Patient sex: F
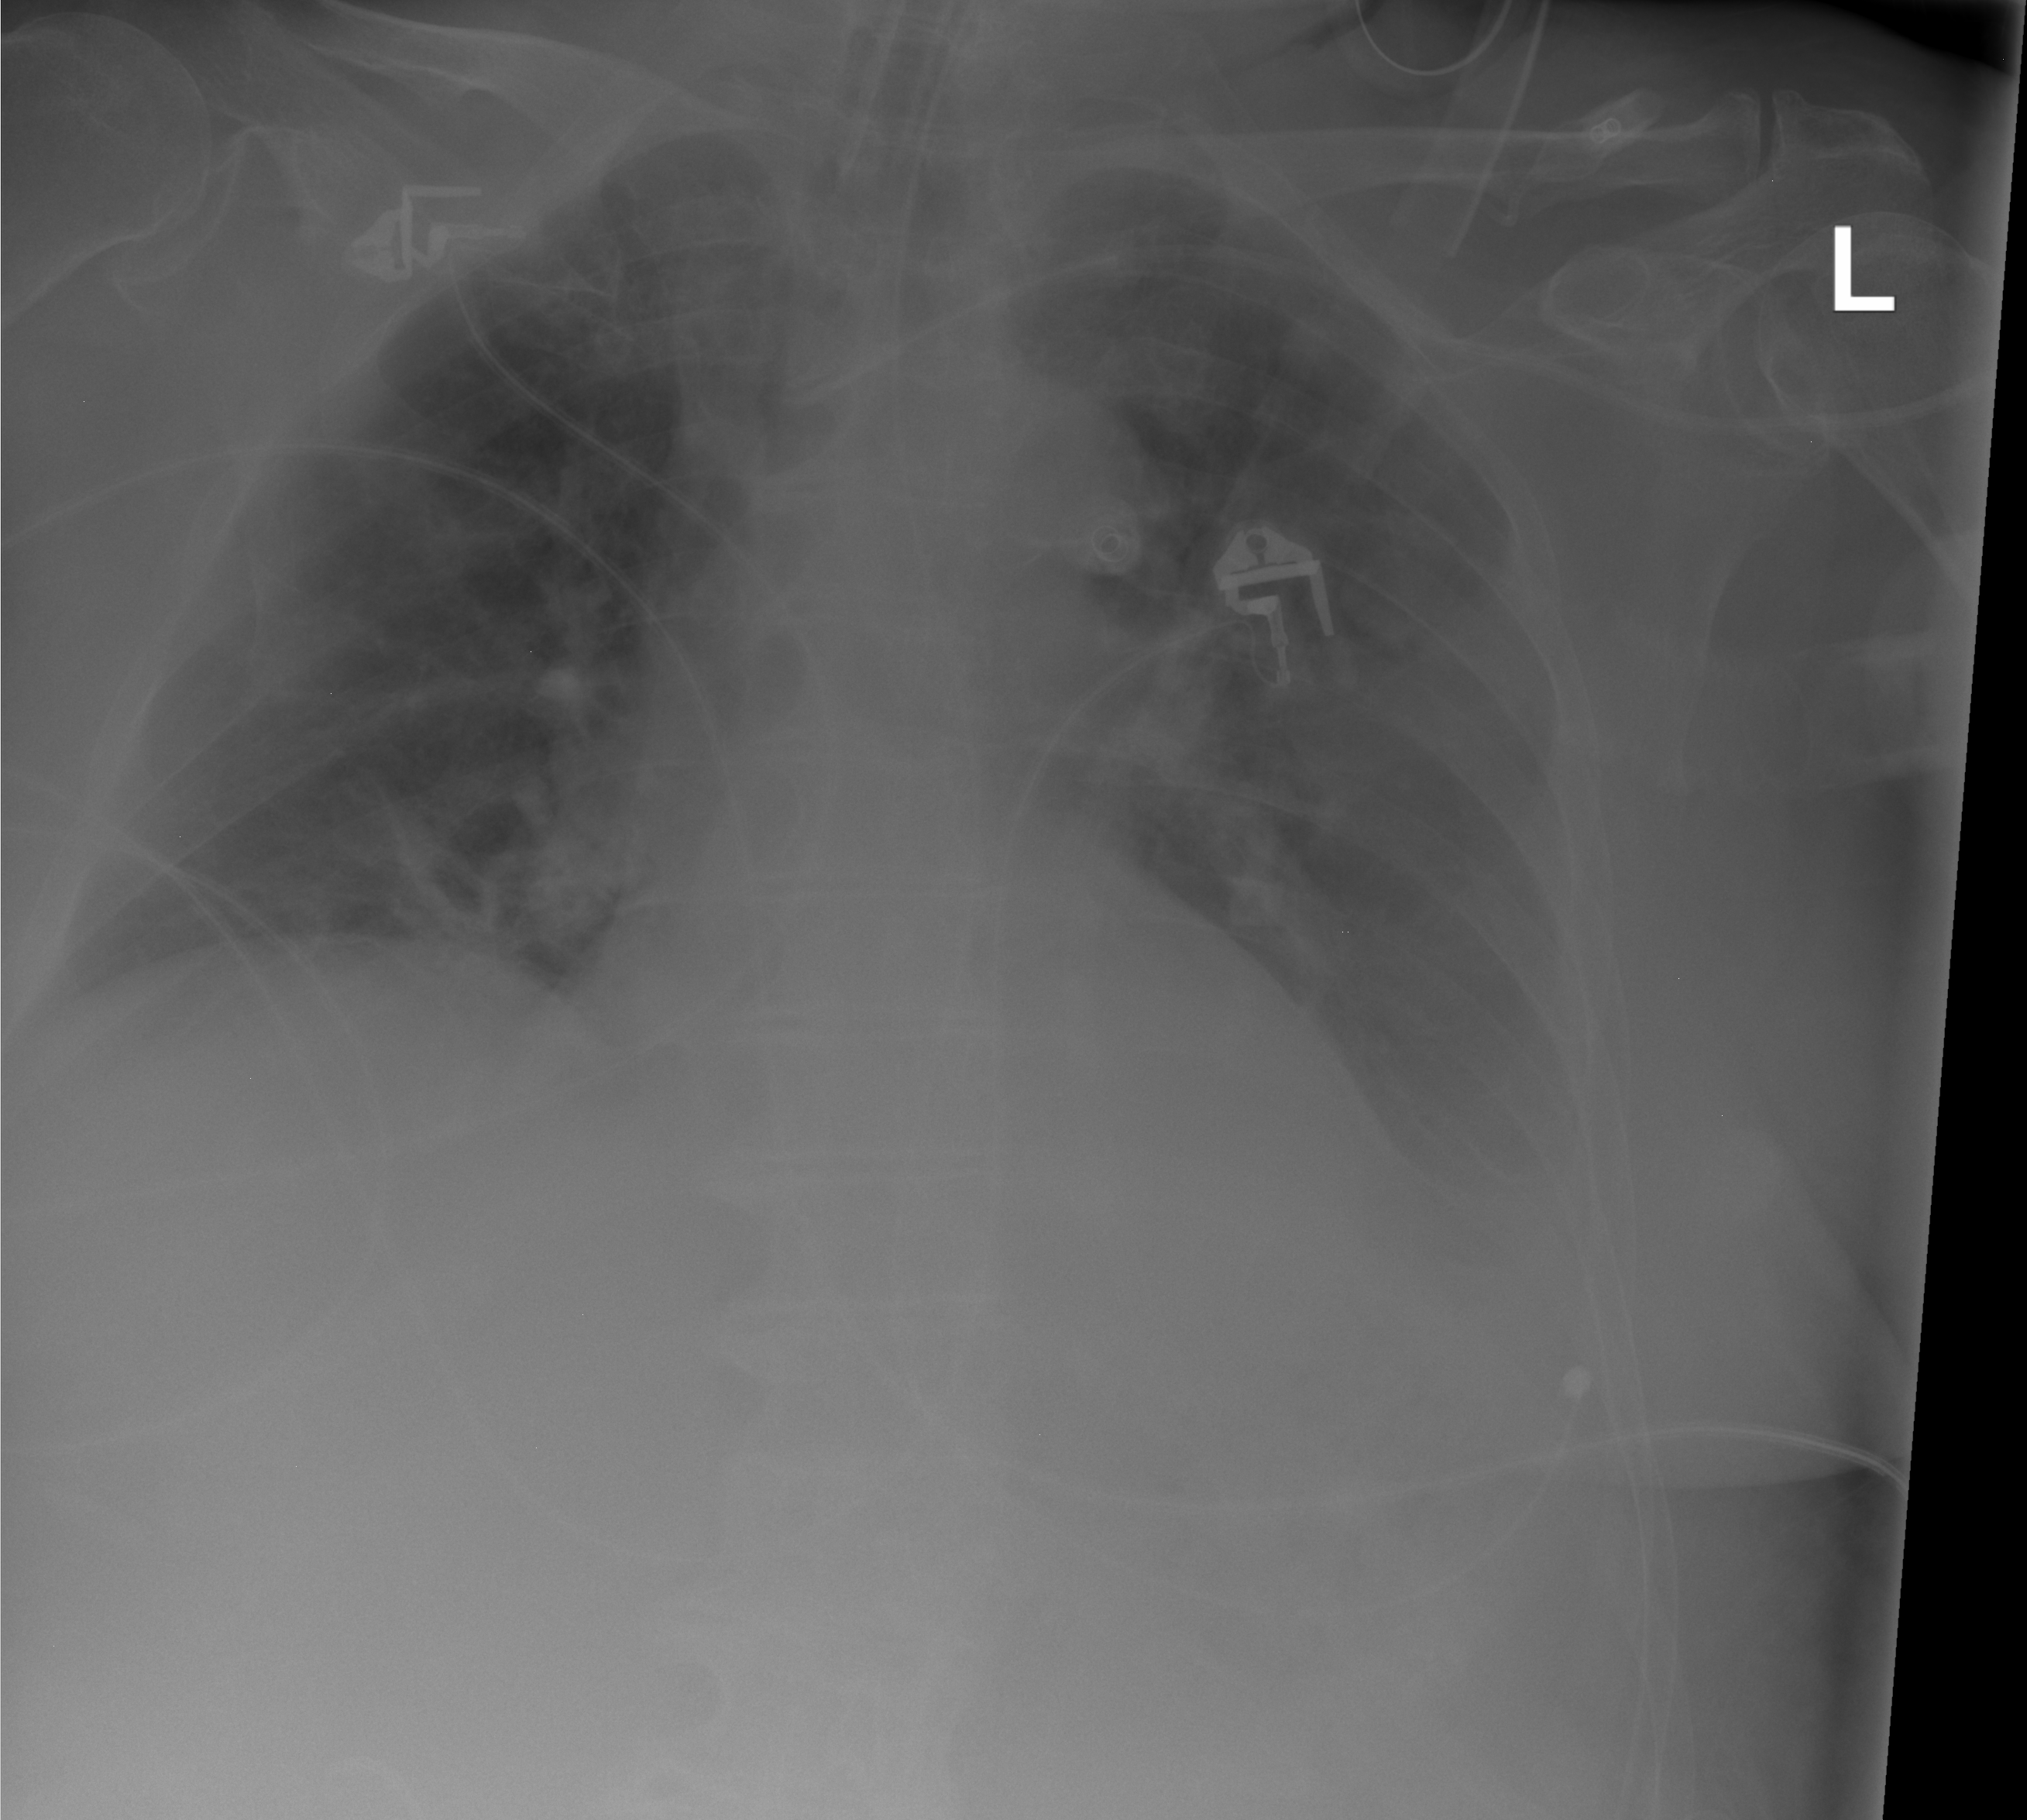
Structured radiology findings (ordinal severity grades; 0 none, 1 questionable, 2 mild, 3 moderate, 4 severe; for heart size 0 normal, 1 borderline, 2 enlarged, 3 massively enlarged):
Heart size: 1
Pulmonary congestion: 0
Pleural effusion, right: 0
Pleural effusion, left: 2
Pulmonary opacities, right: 2
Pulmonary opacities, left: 0
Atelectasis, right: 3
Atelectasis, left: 0